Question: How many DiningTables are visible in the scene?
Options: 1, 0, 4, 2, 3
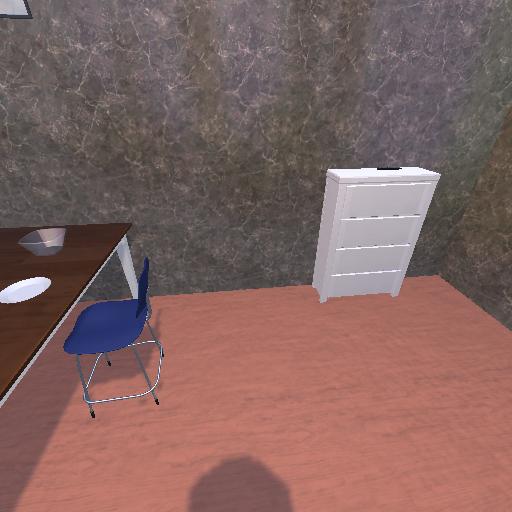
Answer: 1